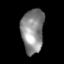
Tissue: lung
Cell type: Endothelial cells
Senescence score: 0.1875
Nuclear area (px): 972
Mean DAPI intensity: 137.584